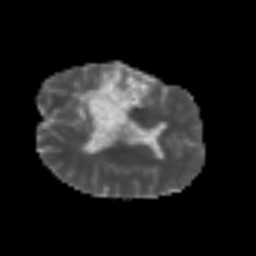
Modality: MD
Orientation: axial
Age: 49
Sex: male
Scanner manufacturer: siemens
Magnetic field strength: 3 T
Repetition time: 3.2 s
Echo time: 0.081 s